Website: apple-inc
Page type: customer-info-address
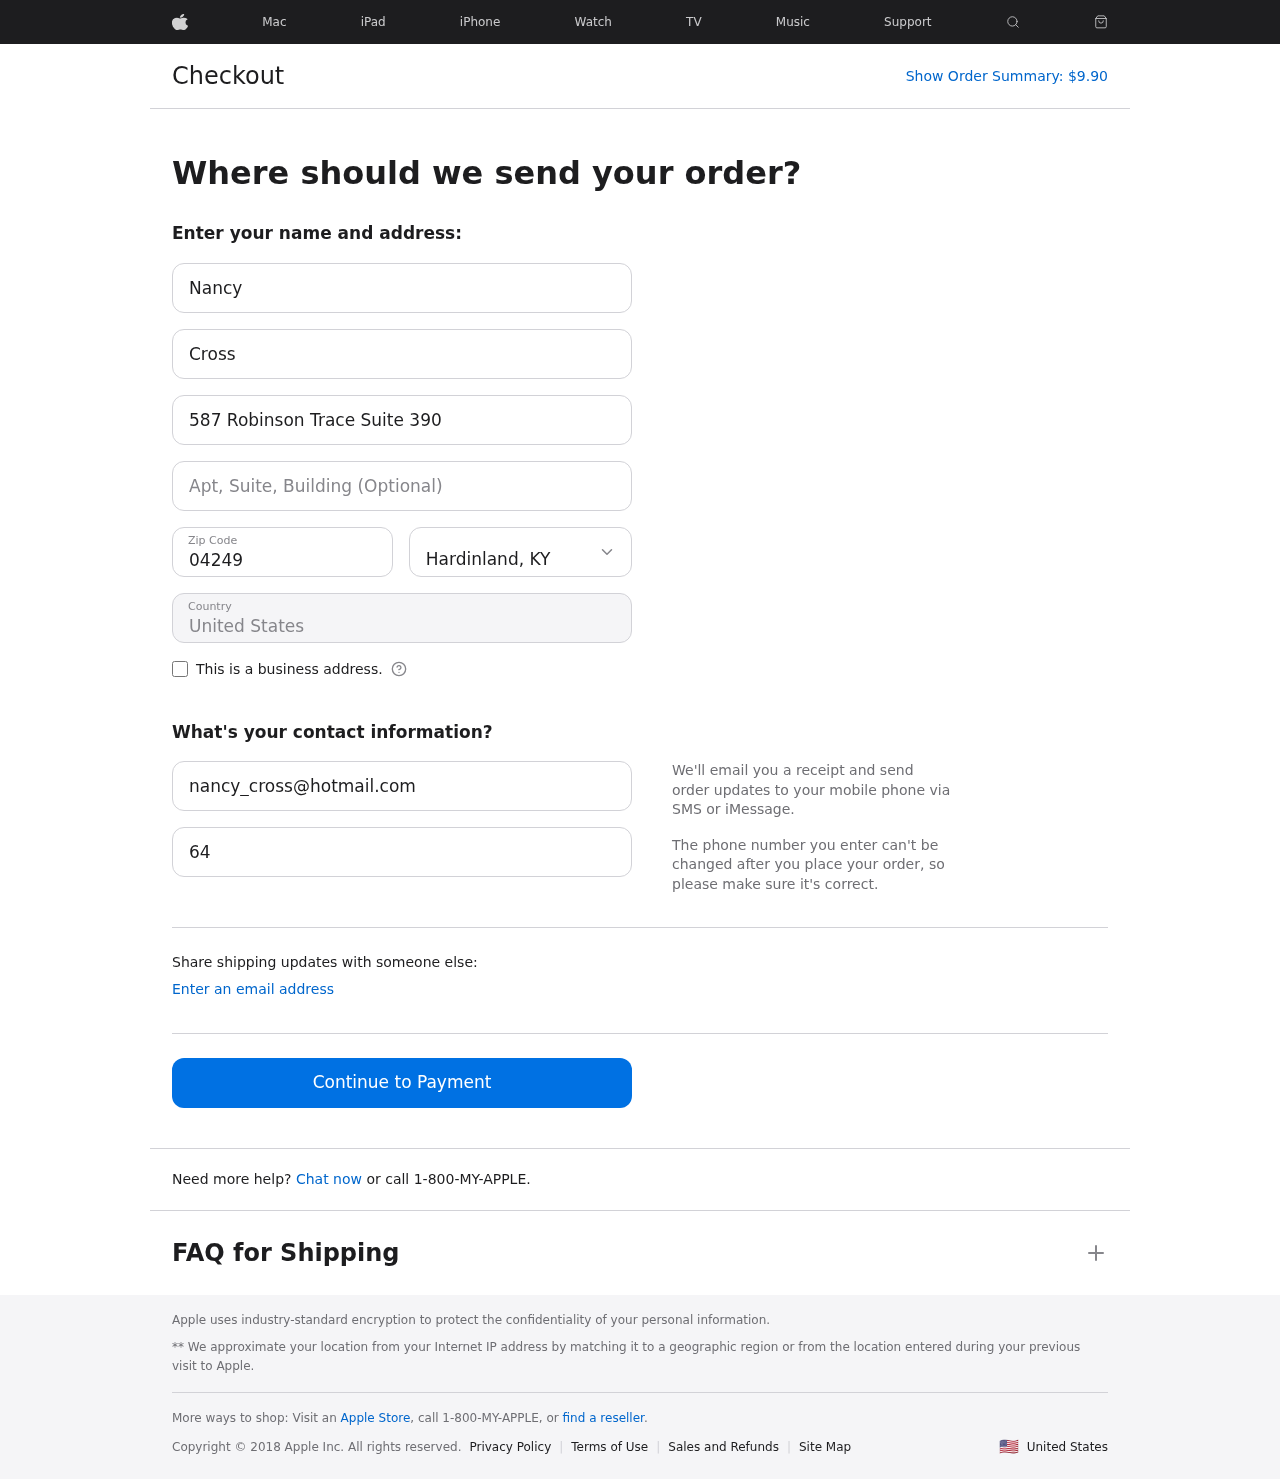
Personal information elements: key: PII_CITY_STATE
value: Hardinland, KY
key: PII_COUNTRY
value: United States
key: PII_EMAIL
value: nancy_cross@hotmail.com
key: PII_FIRSTNAME
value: Nancy
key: PII_LASTNAME
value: Cross
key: PII_PHONE
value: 6425970256
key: PII_POSTCODE
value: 04249
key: PII_STREET
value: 587 Robinson Trace Suite 390
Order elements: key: ORDER_TOTAL
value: $9.90